Question: When I have some operations on Mac Terminal, the user's input and the shell's output have the same color
When I have a lot of operations and I want to look back in the history, it is difficult because all the lines of the user's input and shell's output mix together.
I want to specify a different color for the user's input text. How can I do this in macOS Terminal?
- System version: macOS High Sierra 10.13.1- Software: Terminal

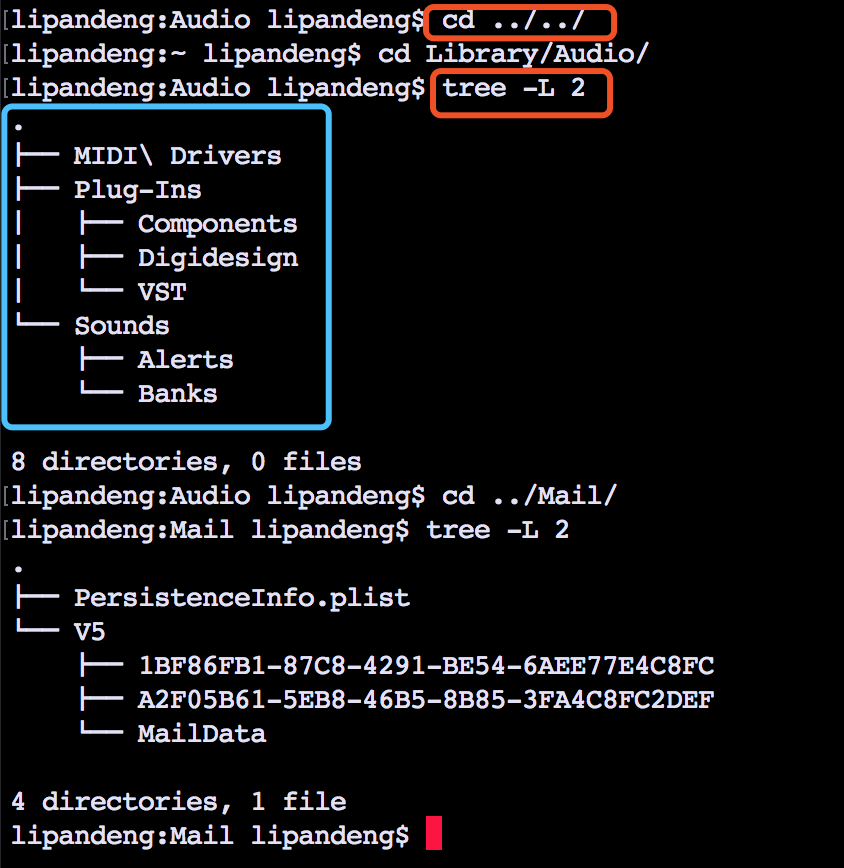
Answer: In '~/.bash_profile' add this line:
'export PS1='\[\e[1;31m\]\h\[\e[0m\]:\[\e[1;34m\]\w\[\e[0m\]\$ ''
It will set colors of the prompt. You can read some more about this <URL>.
You can also change some colors in 'Terminal -> Preferences... -> Profiles -> Text'.